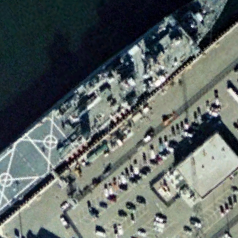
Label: combat